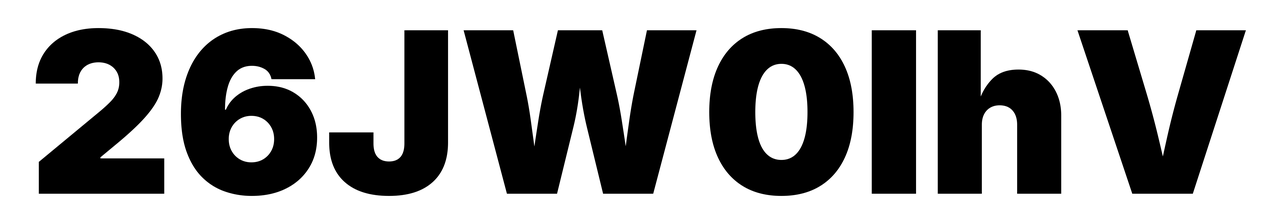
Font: Inter_Black